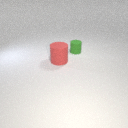
small green rubber cylinder behind large red rubber cylinder